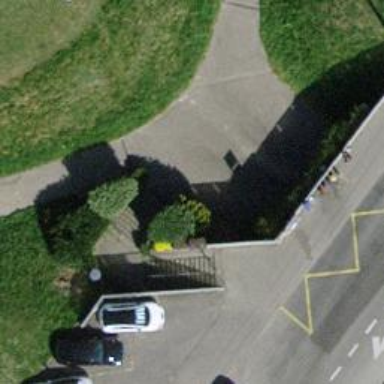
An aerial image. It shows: Concrete steps.